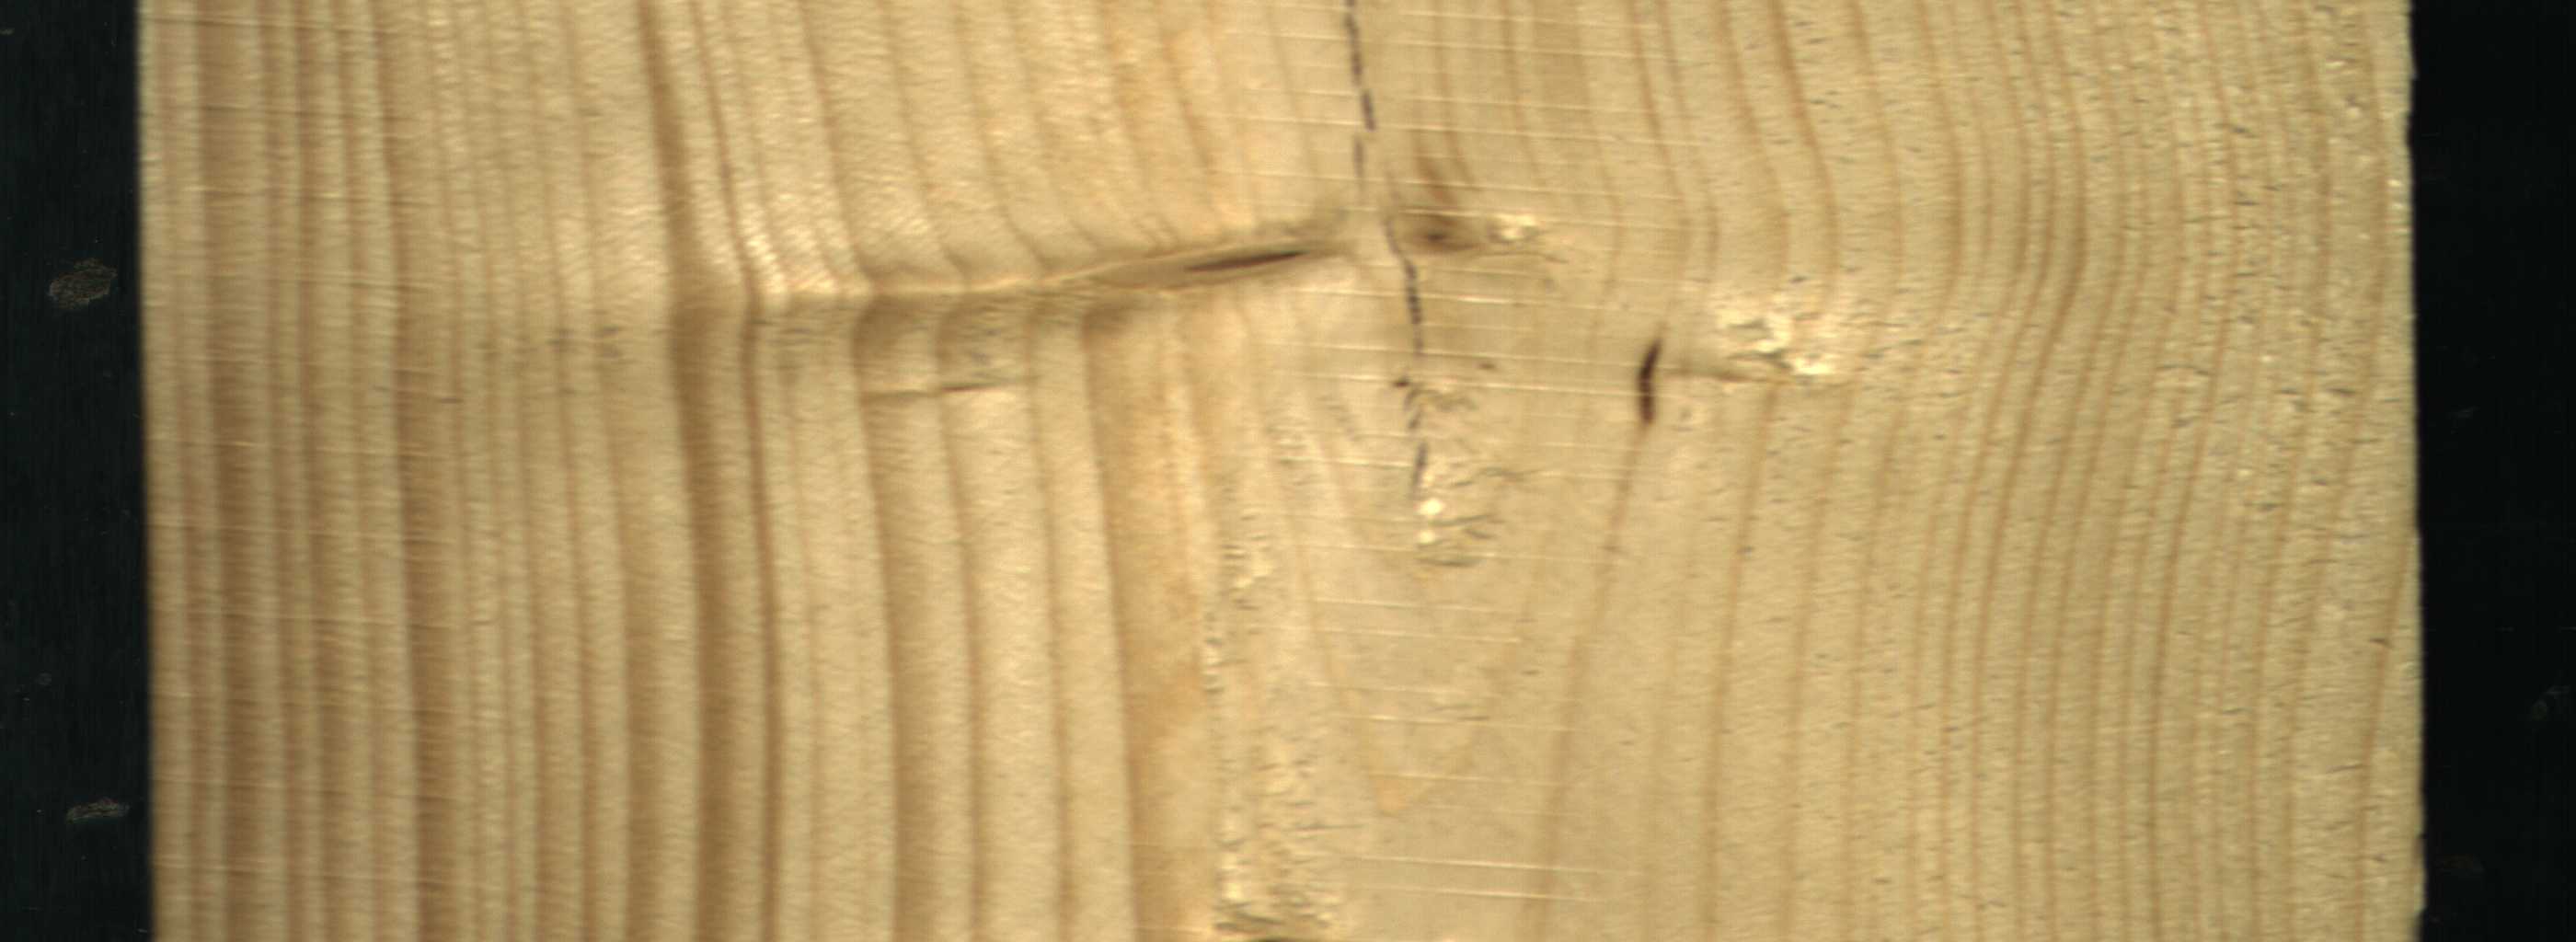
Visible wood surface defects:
resin
Crack
Live_Knot
Live_Knot